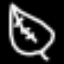
Label: leaf